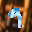
Label: 9